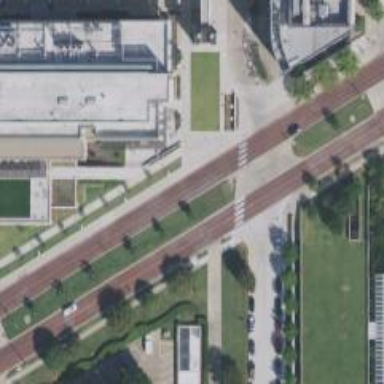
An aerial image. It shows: Secondary road with separate sidewalk.